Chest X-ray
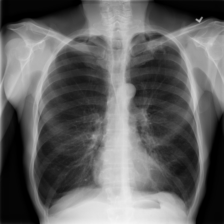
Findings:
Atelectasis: negative
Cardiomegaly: negative
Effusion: negative
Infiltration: negative
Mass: positive
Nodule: negative
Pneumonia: negative
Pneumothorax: negative
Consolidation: negative
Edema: negative
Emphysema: negative
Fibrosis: positive
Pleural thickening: negative
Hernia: negative